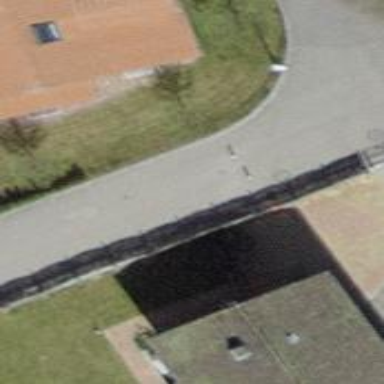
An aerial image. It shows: Bollard barrier.